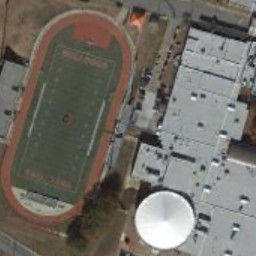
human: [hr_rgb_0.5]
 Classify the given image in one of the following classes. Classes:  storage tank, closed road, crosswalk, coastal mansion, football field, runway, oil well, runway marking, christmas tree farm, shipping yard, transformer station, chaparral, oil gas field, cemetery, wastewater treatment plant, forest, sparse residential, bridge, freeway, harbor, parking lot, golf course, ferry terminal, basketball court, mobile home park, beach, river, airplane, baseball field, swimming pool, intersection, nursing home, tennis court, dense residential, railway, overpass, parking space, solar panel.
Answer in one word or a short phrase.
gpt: football field